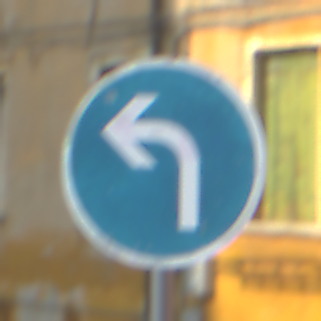
Verkehrszeichen: VorgeschriebeneFahrtrichtungLinks
Umgebung: Outdoor, Urban
Tageszeit: MorningAfternoon
Wetter: Clear
Licht: Natural
Jahreszeit: NotSpecified
Kontrast: HighContrast